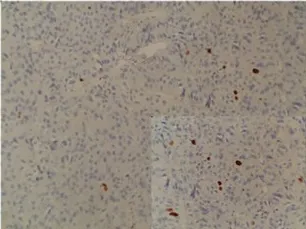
Parathyroid histopathology in the proband. (A-D) in order of 20x (40x in the lower right corner) HE, PTH, CgA, Ki-67 index staining.
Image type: pathology (immunostaining)